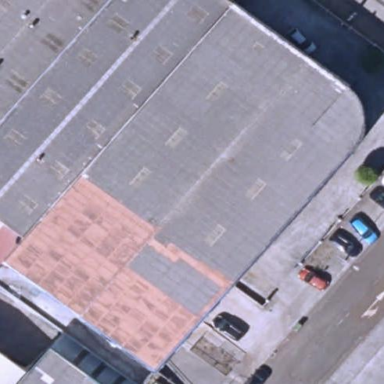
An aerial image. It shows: Industrial building.